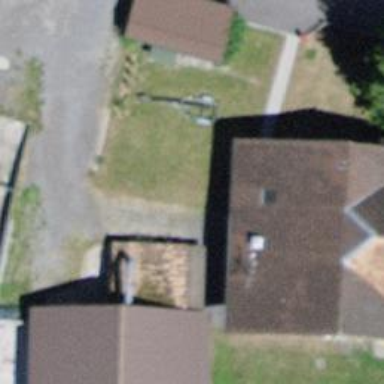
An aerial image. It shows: Barn.